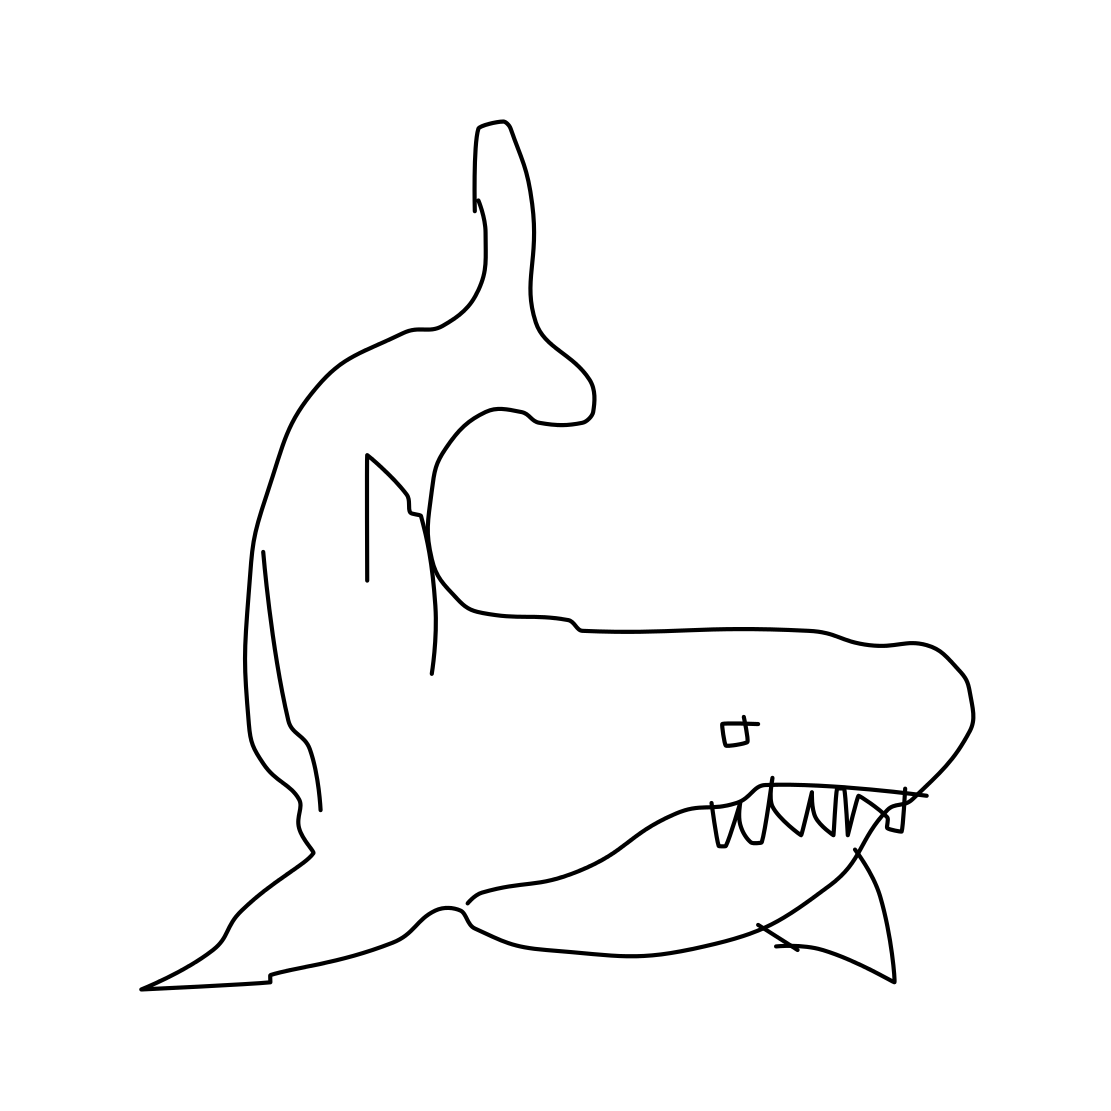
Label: shark